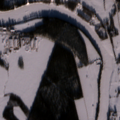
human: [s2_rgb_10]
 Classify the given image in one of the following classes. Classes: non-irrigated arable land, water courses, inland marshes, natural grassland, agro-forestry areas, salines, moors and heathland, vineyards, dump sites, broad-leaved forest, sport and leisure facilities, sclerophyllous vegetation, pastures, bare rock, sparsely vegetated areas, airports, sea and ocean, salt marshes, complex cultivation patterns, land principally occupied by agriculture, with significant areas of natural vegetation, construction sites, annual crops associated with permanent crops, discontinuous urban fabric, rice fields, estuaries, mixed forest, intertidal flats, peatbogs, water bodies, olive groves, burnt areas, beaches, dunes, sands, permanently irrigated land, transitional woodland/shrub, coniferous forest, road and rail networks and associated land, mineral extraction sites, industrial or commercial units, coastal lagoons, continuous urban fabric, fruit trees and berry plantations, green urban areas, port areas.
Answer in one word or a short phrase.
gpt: non-irrigated arable land, land principally occupied by agriculture, with significant areas of natural vegetation, coniferous forest, mixed forest, water courses